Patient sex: M
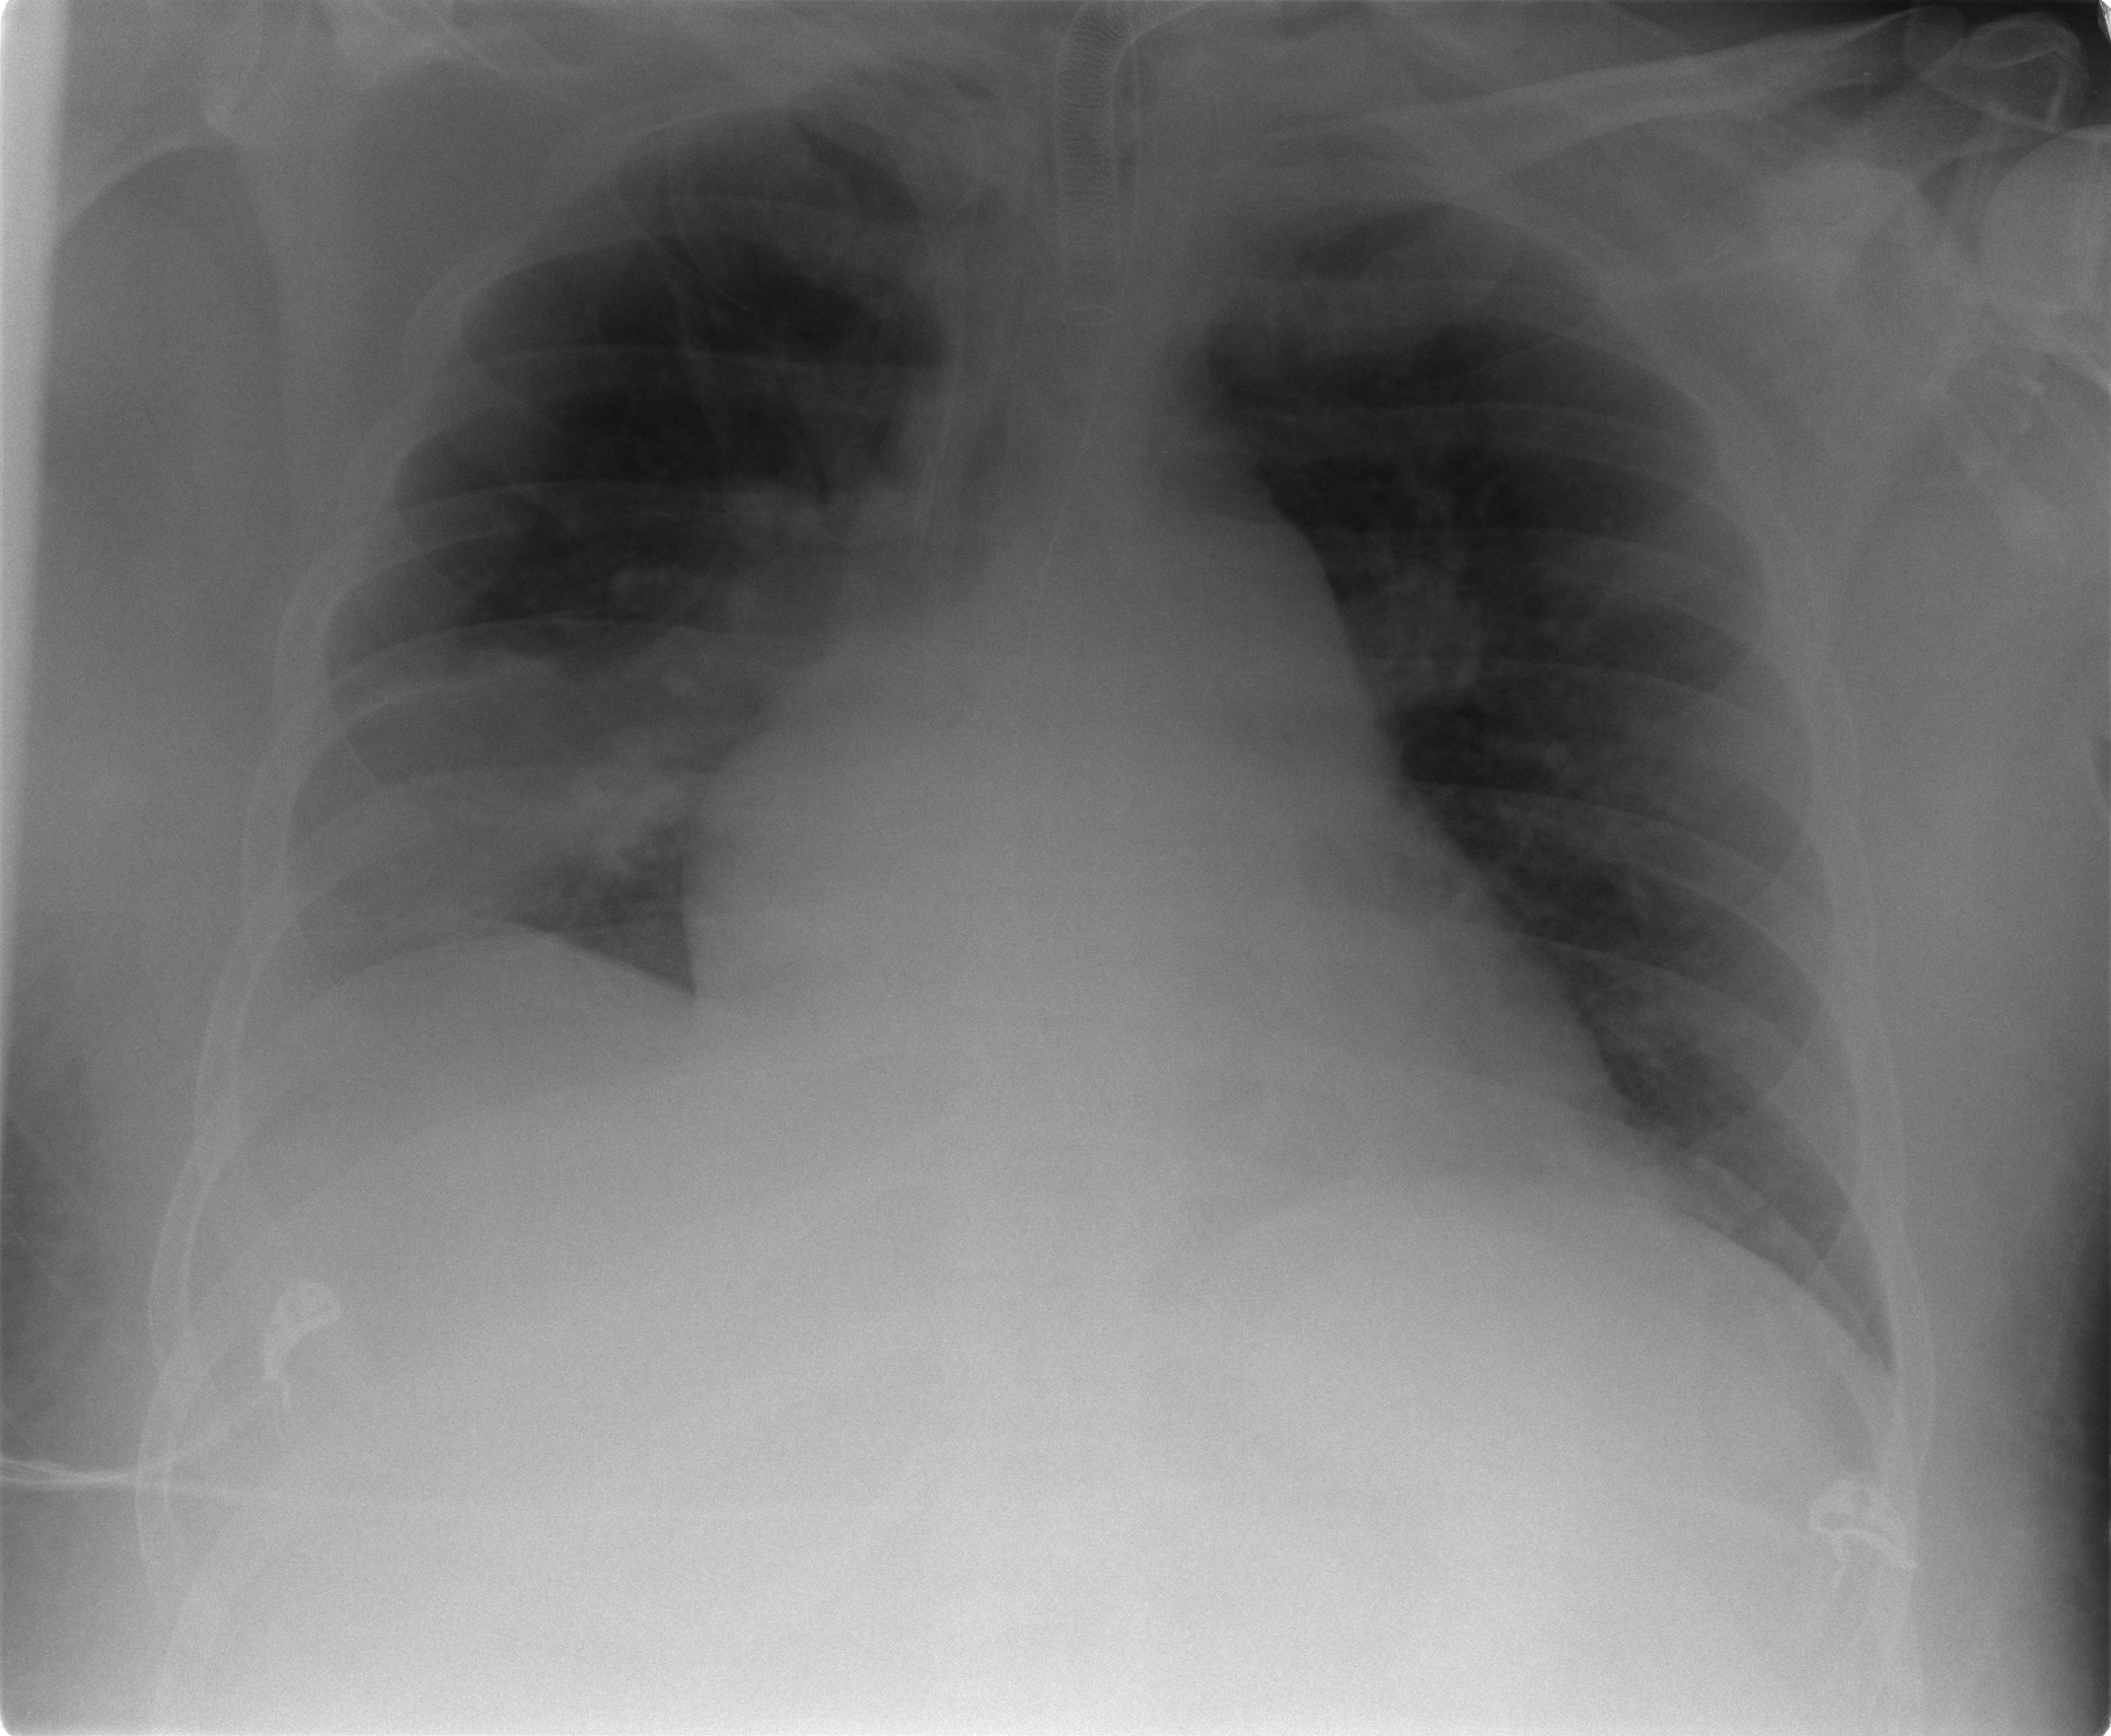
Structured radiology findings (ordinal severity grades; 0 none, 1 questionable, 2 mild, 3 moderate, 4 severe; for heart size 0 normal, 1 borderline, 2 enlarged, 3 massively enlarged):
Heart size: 2
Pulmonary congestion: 1
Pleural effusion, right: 2
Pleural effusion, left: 2
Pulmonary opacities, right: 3
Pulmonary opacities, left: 2
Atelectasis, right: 3
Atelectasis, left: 2